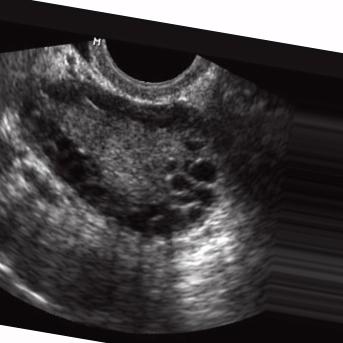
Label: infected